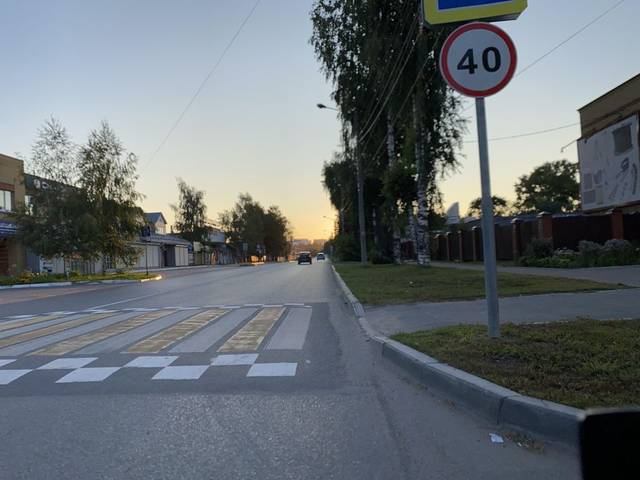
Region: Russia
Coordinates: 56.618, 47.899